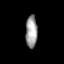
Tissue: prostate
Cell type: T cells
Senescence score: 0.3296
Nuclear area (px): 367
Mean DAPI intensity: 159.58